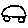
Label: car